Question: I have a that i would like to maintain the state when the device orientation changed.
It is something like this:

I'm instantiate a mapView in the nested fragment and when the device is rotated the user must be in the same place where it was.
How can I accomplish this?
Thank you
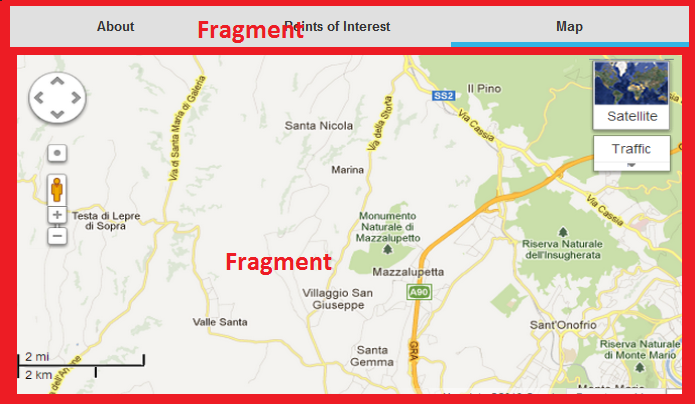
Answer: Ok, so i was making a mistake.
I was calling the function on the fragment parent and i shouldn't.
After deleting that line, it was very simple to keep the map state on device orientation.
All i had to do was to save some values on like this:
'''
bundle.putDouble("lat", mMap.getCameraPosition().target.latitude);
bundle.putDouble("lon", mMap.getCameraPosition().target.longitude);
bundle.putFloat("zoom", mMap.getCameraPosition().zoom);
'''
Then on onCreate, i restore the map state like this:
'''
bundle.getDouble("lat");
bundle.getDouble("lon");
bundle.getDouble("zoom");
'''